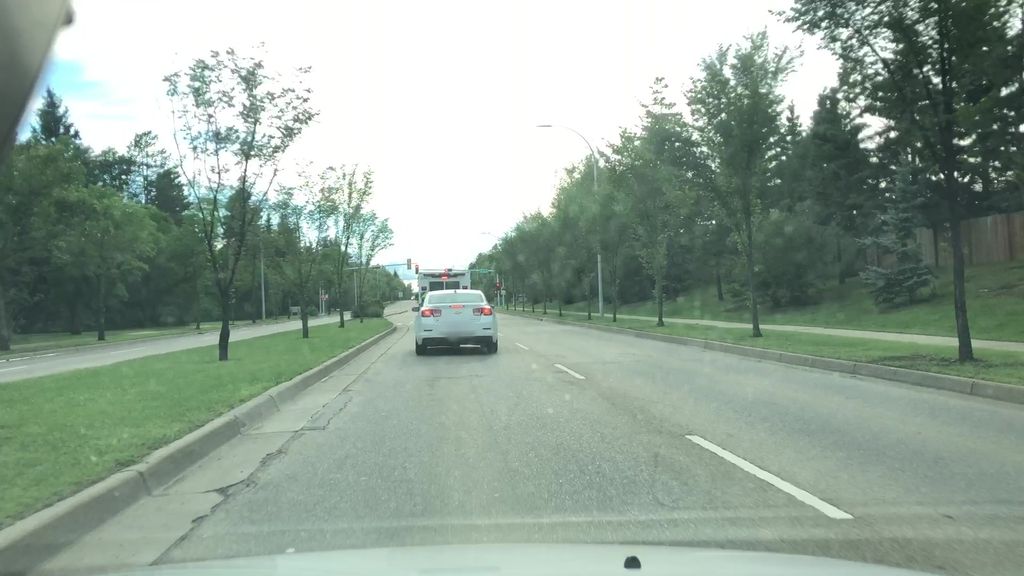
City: edmonton